Question: I use this fragent shader (inspired from some tutorial found on the NVIDIA site some time ago). It basically compute bi-linear interpolation of a 2D texture.
'''
uniform sampler2D myTexture;
uniform vec2 textureDimension;
#define texel_size_x 1.0 / textureDimension[0]
#define texel_size_y 1.0 / textureDimension[1]
vec4 texture2D_bilinear( sampler2D texture, vec2 uv)
{
vec2 f;
uv = uv + vec2( - texel_size_x / 2.0, - texel_size_y / 2.0);
f.x = fract( uv.x * textureDimension[0]);
f.y = fract( uv.y * textureDimension[1]);
vec4 t00 = texture2D( texture, vec2(uv));
vec4 t10 = texture2D( texture, vec2(uv) + vec2( texel_size_x, 0));
vec4 tA = mix( t00, t10, f.x);
vec4 t01 = texture2D( texture, vec2(uv) + vec2( 0, texel_size_y));
vec4 t11 = texture2D( texture, vec2(uv) + vec2( texel_size_x, texel_size_y));
vec4 tB = mix( t01, t11, f.x);
vec4 result = mix( tA, tB, f.y);
return result;
}
'''
It looks quite simple and strait-forward. I recently test it on several ATI cards (latest drivers ...) and I get the following result :

(Left : Nearest neighbor) (Right : sharder in use)
As you can see some horizontal and vertical lines appear it's important to mention these are not fixed in the view-port coordinates neither in the texture coordinates.
I had to several shaders to make them work correctly on ATI cards, it's seems NVIDIA implementation is a little more regarding code I wrote some time. But in this case I don't see what I should change !
Anything general I should know about differences between NVIDIA and ATI GLSL implementation to overcome this ?
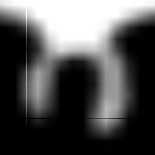
Answer: As far as I can tell you're not quantiting the texture coordinate before sampling the texture. This could very well be the reason for those lines to appear because your input texture coordinate comes to lie on exactly the border between texels there. So you need to quantize 'uv' to texel centers first. Keep in mind that texture coordinates 0 and 1 are not at texel centers but defines the borders of a grid, where the grid cells are the texels and texel centers are at '(texel_n + 0.5) / texture_dim', or you use the GLSL function 'texelFetch' available GLSL 1.30 and later.